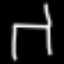
Label: chair